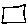
Label: square